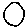
Label: circle